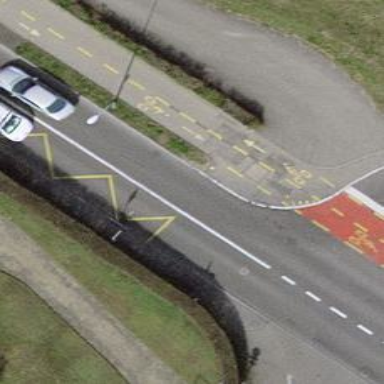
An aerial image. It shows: Asphalt sidewalk leading to public transport platform.